Current action and preconditions to check: path_clear

Your task: For each precondition in the list above, predict whether it will hold at this action.

Consider the current scene as observed from the mobile robot's camera, and analyze the predicted future states of all dynamic agents (e.g., people, animals, vehicles, or any moving entities) within the NEXT SECOND.

IMPORTANT: Only answer "very likely" if you are absolutely certain—based on strong, clear evidence—that a dynamic agent will violate the precondition in the predicted future state. Do NOT answer "very likely" for unlikely, ambiguous, or low-probability risks.

Ask yourself for each precondition: Is there a high probability, with clear and convincing evidence, that the predicted future states of any dynamic agent will interfere with the predicted future state of the currently executing action within the NEXT SECOND, causing that precondition to fail?

Assess the risk level based on these predictions. Use "likely" or "very likely" if motions create a clear risk of interference.

Use "neutral" or "improbable" if agents are nearby but their predicted paths are clearly diverging or non-conflicting.

Failure Risk Categories: "very improbable", "improbable", "neutral", "likely", "very likely"

Answer Format: Output ONLY the probability_of_failure value from these categories: "very improbable", "improbable", "neutral", "likely", "very likely"

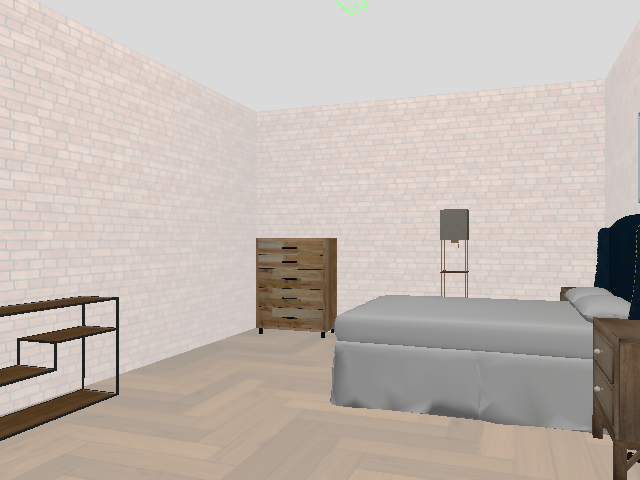

Answer: very improbable